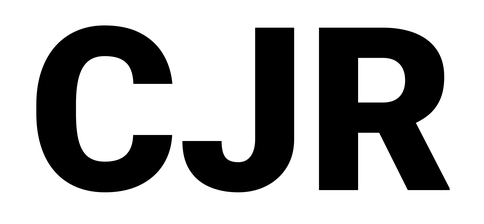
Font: Roboto_Black